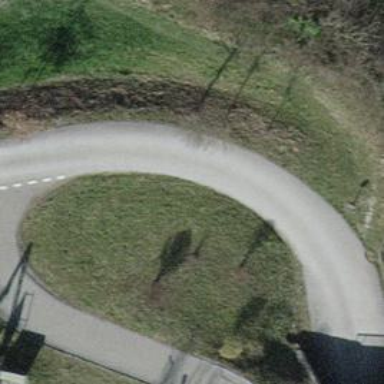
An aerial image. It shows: Asphalt track with grade1 surface.